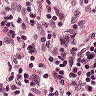
Metastatic tissue present: no